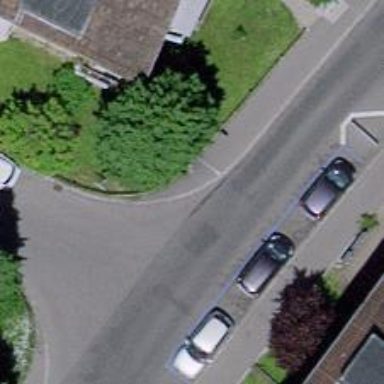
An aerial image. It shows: Kerb serving as barrier.